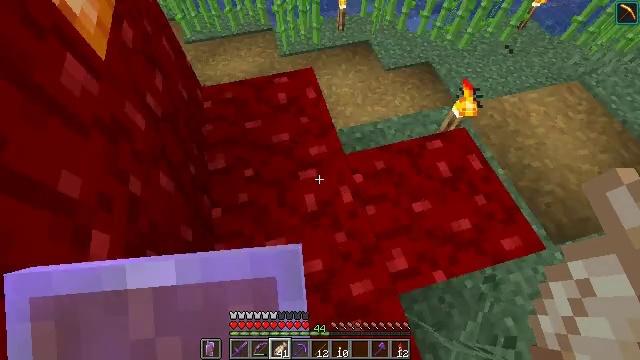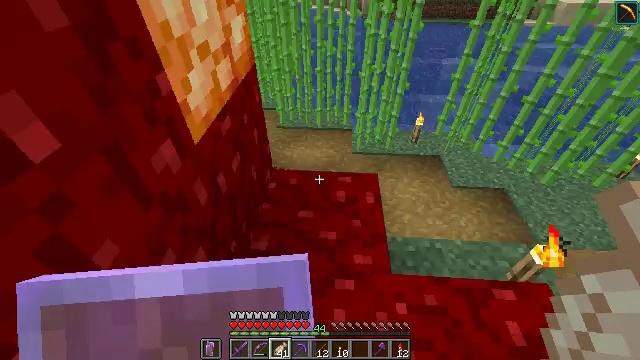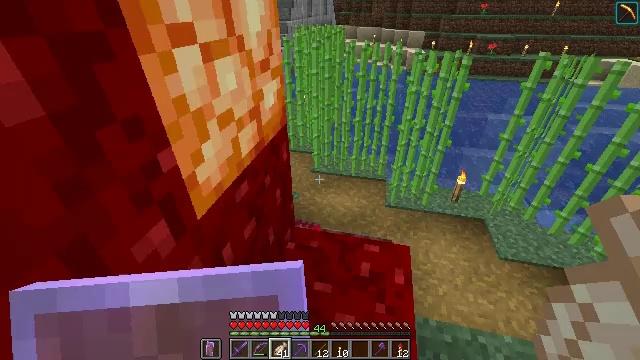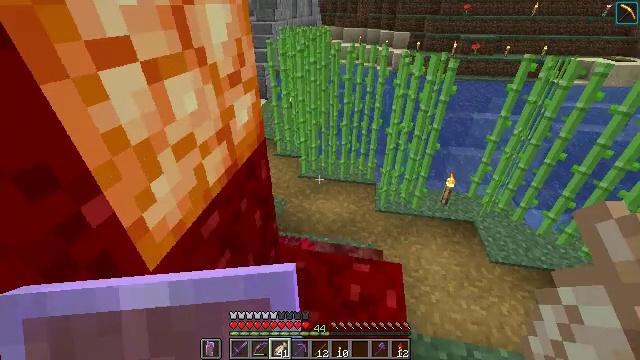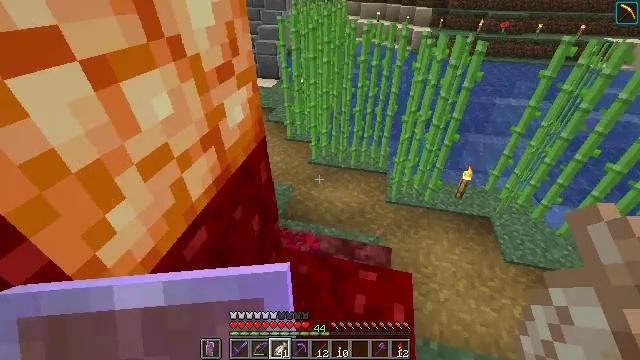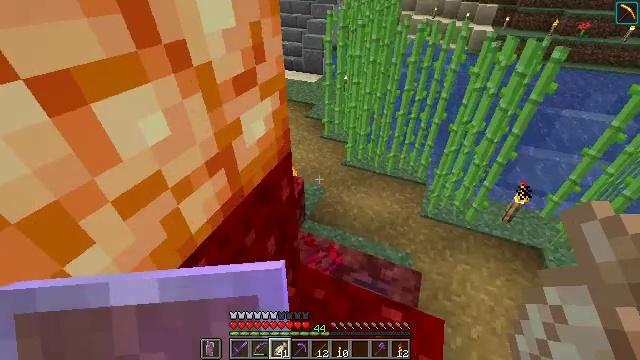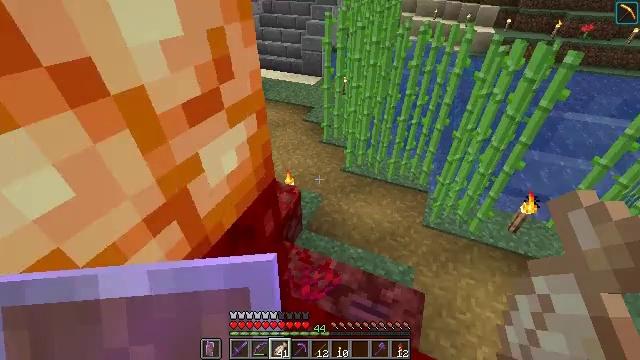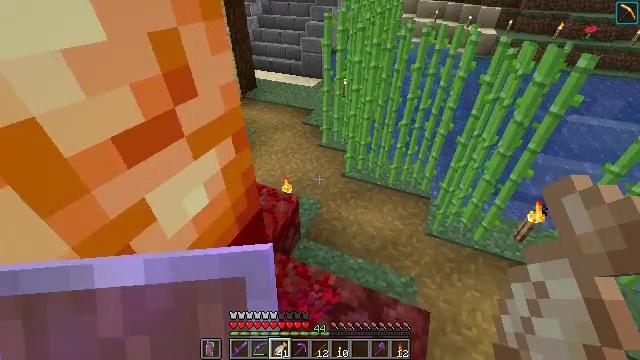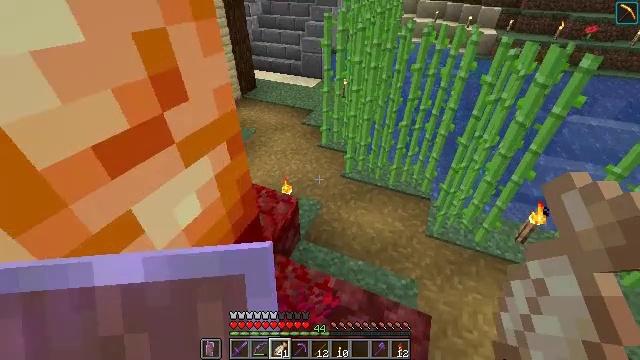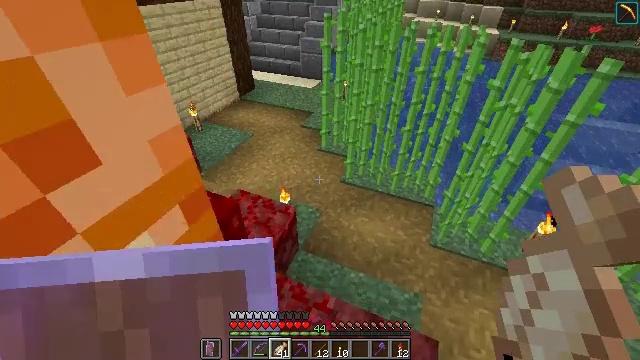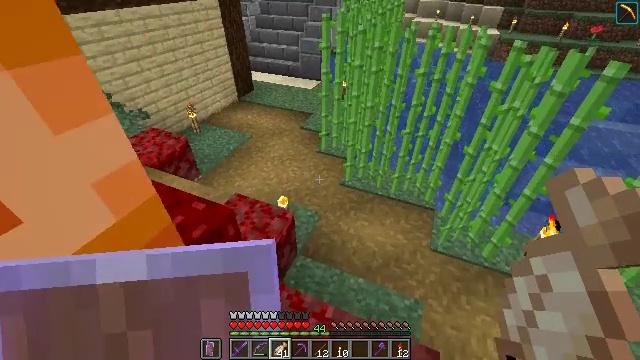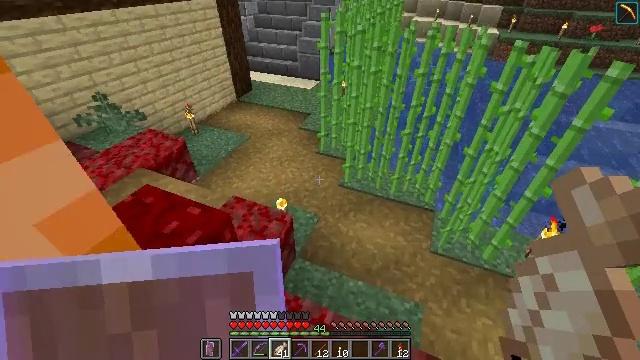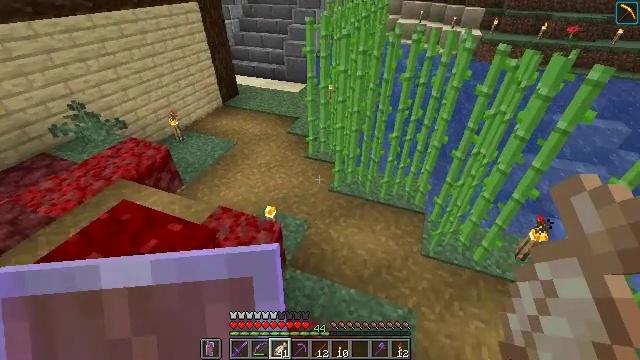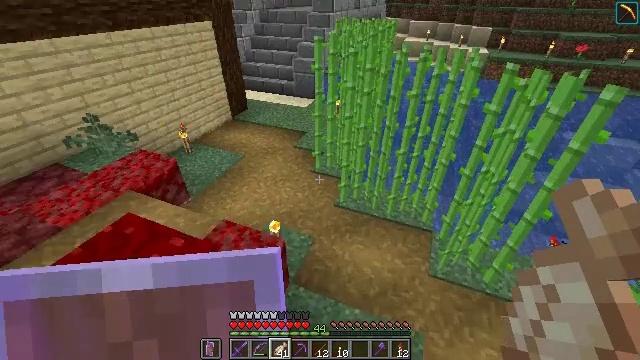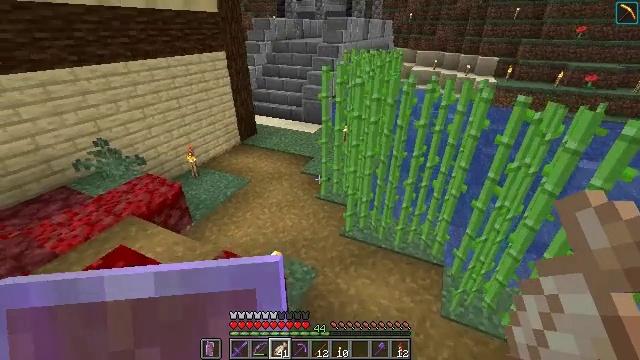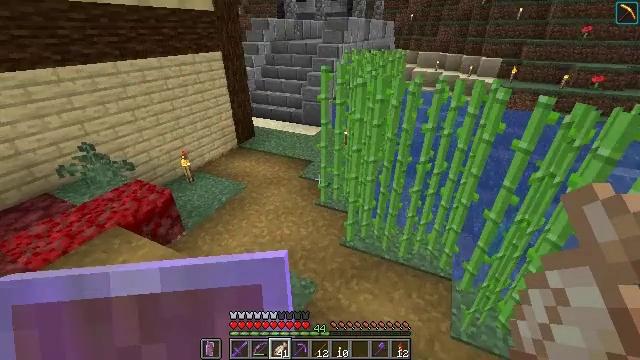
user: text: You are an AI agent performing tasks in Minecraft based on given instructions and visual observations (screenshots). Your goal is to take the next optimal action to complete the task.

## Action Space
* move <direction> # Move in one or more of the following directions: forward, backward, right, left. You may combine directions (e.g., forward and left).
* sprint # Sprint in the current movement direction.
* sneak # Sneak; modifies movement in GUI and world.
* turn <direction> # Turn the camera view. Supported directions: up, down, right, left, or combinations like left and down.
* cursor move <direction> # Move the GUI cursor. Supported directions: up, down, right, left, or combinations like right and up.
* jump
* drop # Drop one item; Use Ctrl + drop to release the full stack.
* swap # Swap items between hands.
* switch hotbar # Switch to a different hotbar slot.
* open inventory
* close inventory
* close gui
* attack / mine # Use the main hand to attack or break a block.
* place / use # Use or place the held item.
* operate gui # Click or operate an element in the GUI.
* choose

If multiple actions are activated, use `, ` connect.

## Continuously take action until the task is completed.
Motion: motion action
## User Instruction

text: Interact with the crafting table to craft a stonecutter.
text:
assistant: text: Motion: move forward, turn left and up
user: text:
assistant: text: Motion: move forward, turn left and up
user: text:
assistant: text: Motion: move forward, turn right
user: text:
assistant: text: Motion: move forward, turn left and down
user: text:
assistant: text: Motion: move forward, turn left and down
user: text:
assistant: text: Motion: move forward
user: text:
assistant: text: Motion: move forward
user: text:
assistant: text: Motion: move forward
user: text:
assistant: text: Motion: no_op
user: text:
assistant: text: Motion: no_op
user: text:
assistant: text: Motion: no_op
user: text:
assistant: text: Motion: move forward, turn right
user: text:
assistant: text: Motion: move forward, turn left and up
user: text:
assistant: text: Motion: move forward, turn left and up
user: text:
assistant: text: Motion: move forward
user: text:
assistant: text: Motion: move forward, turn up
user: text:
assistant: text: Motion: move forward, turn left and up
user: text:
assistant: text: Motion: move forward
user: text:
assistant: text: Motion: move forward
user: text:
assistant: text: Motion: move forward
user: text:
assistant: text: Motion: move forward
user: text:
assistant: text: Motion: move forward, sprint
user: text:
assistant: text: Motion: move forward, sprint
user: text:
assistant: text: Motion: move forward, sprint
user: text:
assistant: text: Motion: move forward, sprint
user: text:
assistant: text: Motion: move forward, sprint
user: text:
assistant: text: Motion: move forward, sprint
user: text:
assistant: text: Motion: move forward, sprint
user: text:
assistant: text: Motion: move forward, sprint
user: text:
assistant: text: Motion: move forward, sprint